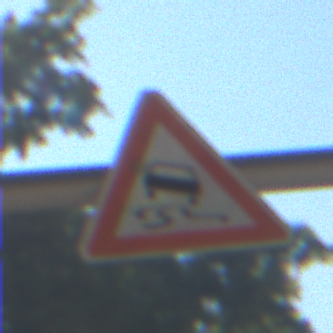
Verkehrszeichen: SchleuderOderRutschgefahr
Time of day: Midday
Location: Outdoor (RoadRail)
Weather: Clear
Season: NotSpecified
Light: Natural